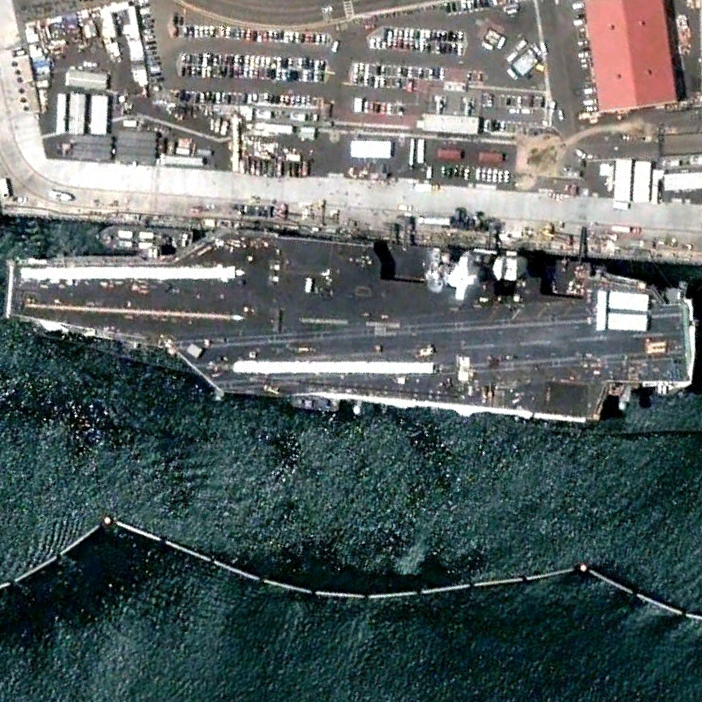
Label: Nimitz-class_aircraft_carrier